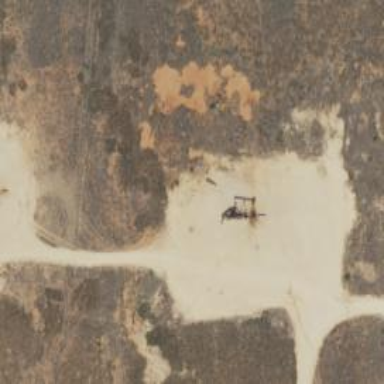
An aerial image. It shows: Petroleum well.